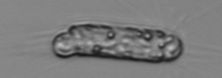
Label: Corethron_hystrix